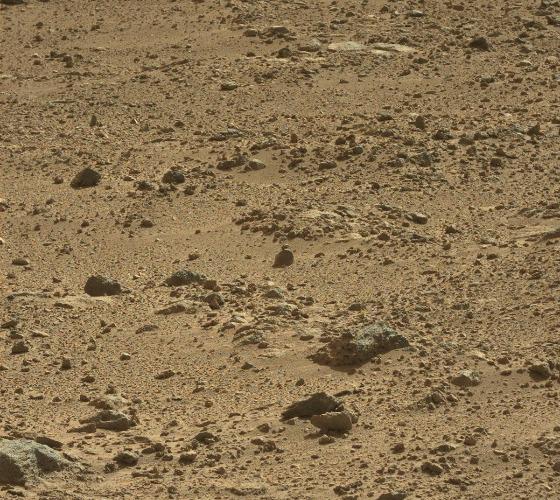
Terrain classes present: Bedrock, Gravel / Sand / Soil, Rock, Shadow